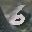
Label: 6